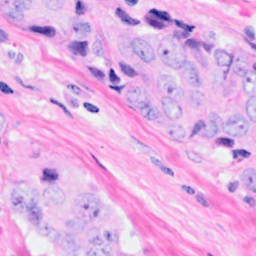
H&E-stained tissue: Breast